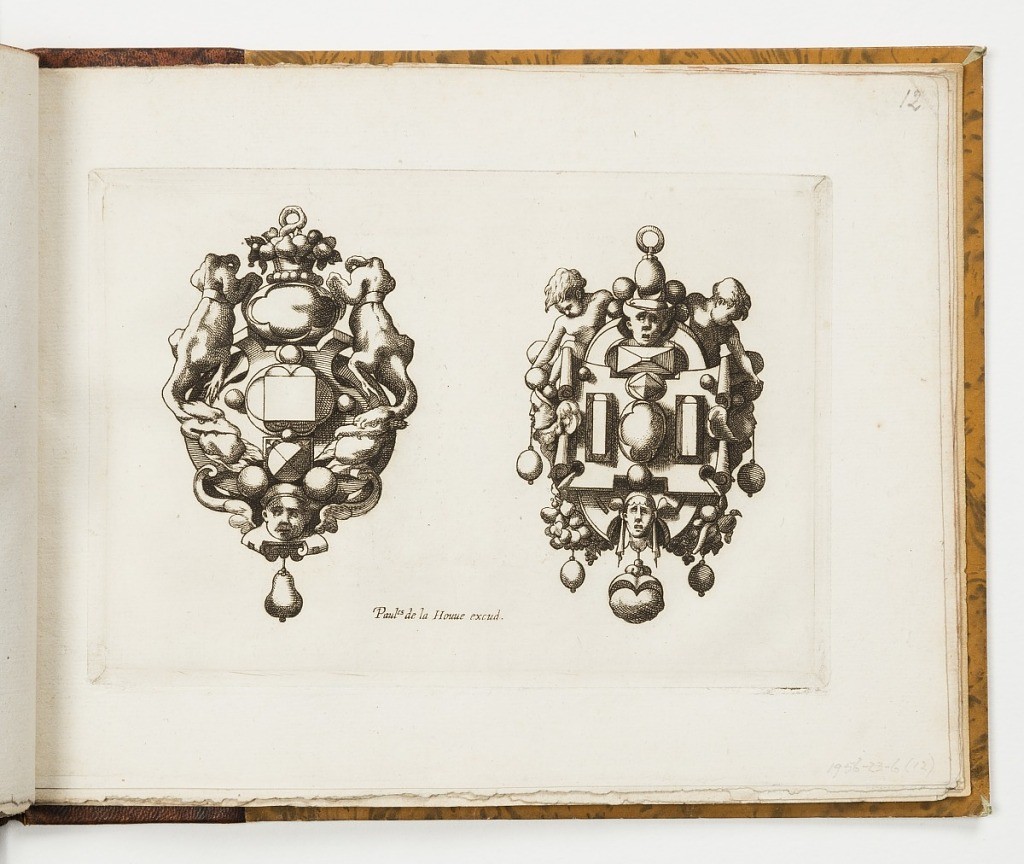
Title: Plate 12, from Livre de bijouterie (Book of Designs for Goldsmiths and Jewelers)
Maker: Léonard Thiry, Flemish, 1550
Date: ca. 1570
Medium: Engraving on paper
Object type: Print
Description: Design for two pendants.  At left, two creatures with eagle heads below a basket of fruit. At right, strapwork with putti and masks.